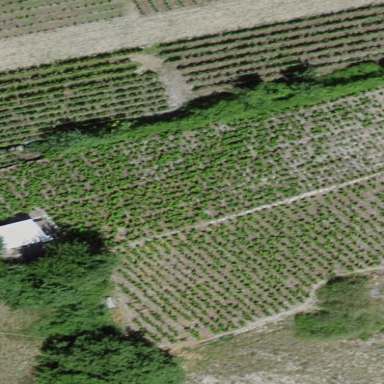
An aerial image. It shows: Vineyard where grapes are grown.